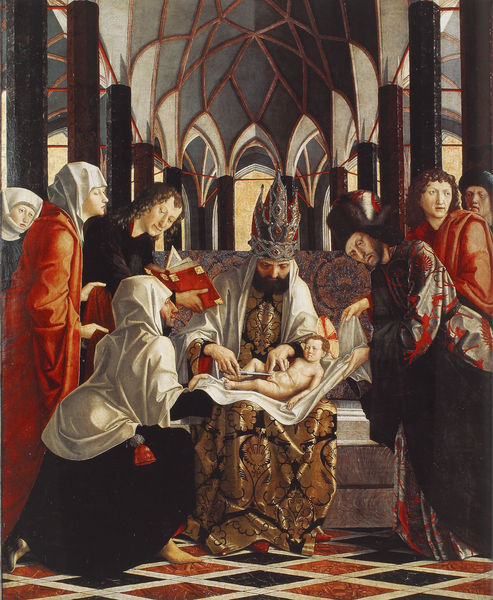
Titel: Hochaltar in der Wallfahrts- und Pfarrkirche St. Wolfgang
Künstler: Michael Pacher
Standort: Sankt Wolfgang am Abersee, Pfarrkirche St. Wolfgang (EU - AUT - Salzkammergut)
Schlagwörter: gemälde, mann, umhang, menschen, fenster, frau, hut, kleid, männer, raum, rot, tuch, bart, mütze, kirche, gewand, gold, mantel, kind, gotik, krone, bogen, baby, kuppel, bischof, papst, junge, fussboden, buch, fuss, glaube, religion, christus, jesus, jesus christus, priester, mitra, tempel, heilig, maria, jerusalem, schwar, gen, erlöser, synagoge, jude, juden, nonnen, rotes kleid, jesukind, beschneidung, messias, bischoff, gottessohn, sohn gottes, jud, christkind, tempfel, rabi, bischoffsmütze, christkönig, heilland, erretter, jesus von nazaret, hoheprister, brafrau